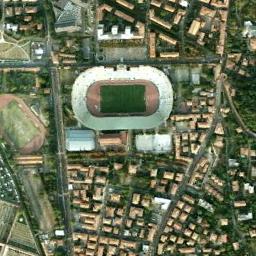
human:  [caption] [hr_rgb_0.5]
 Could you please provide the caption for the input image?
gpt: The oval gym is built in the middle of a residential area with a lawn next to it .

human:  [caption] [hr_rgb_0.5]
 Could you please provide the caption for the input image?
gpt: This stadium has seats on two sides only .

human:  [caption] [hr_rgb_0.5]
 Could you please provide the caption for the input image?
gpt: The stadium is next to some buildings and trees .

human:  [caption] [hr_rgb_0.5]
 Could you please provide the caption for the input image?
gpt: Lots of different shapes of buildings next to the stadium .

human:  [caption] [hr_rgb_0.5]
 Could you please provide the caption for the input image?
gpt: There are many orange buildings around the stadium .